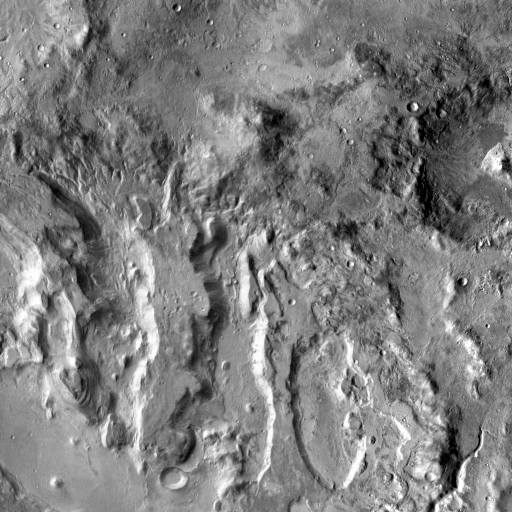
Crater classes present: Background, Other, Secondary